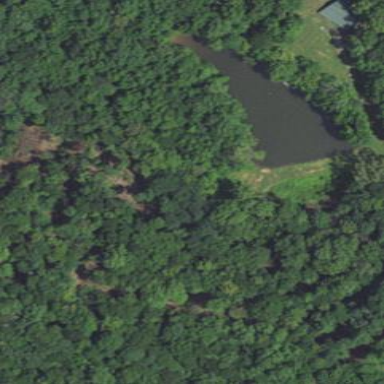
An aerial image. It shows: Serene pond surrounded by nature.